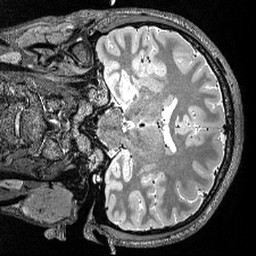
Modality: T2w
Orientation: coronal
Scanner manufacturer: siemens
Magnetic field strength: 3 T
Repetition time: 3.2 s
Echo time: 0.566 s